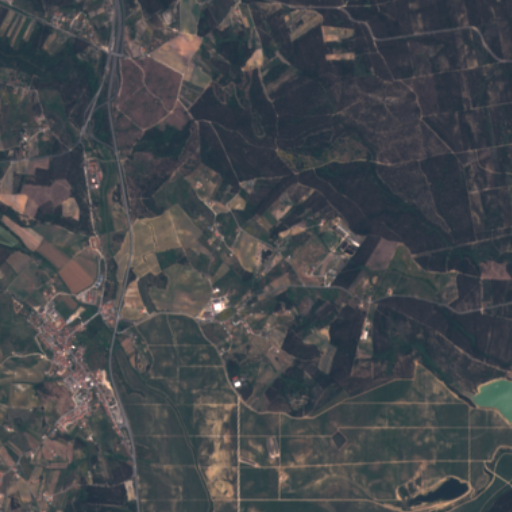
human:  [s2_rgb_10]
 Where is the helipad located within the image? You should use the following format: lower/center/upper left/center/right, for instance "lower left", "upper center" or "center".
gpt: The helipad is located in the lower left of the image.
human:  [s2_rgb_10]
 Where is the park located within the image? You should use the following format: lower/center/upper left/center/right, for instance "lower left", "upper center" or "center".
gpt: The park is located in the left of the image.
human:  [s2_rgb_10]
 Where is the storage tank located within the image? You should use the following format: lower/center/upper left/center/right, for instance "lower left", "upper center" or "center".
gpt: The storage tank is located in the lower left of the image.
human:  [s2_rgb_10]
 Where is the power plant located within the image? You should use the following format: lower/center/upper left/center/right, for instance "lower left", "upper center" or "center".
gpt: There is no power plant in the image.